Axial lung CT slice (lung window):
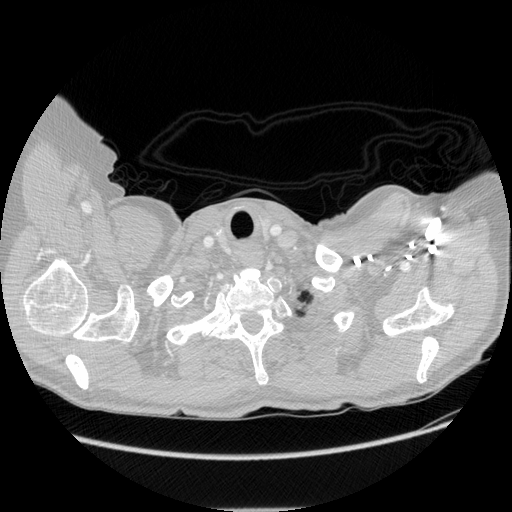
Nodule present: no